Question: I saw a few posts on Stackoverflow on how to link your apps to Facebook pages that have already been created. However, I can't do the same. The page that I want to use shows up as "gray".

Furthermore, the "Fablelane Community" page is what was created when I clicked the "create new page" button instead. It's not what I want (I want the existing page "Fablelane"), but apparently I can't pick it.
- - -
Can anyone help?
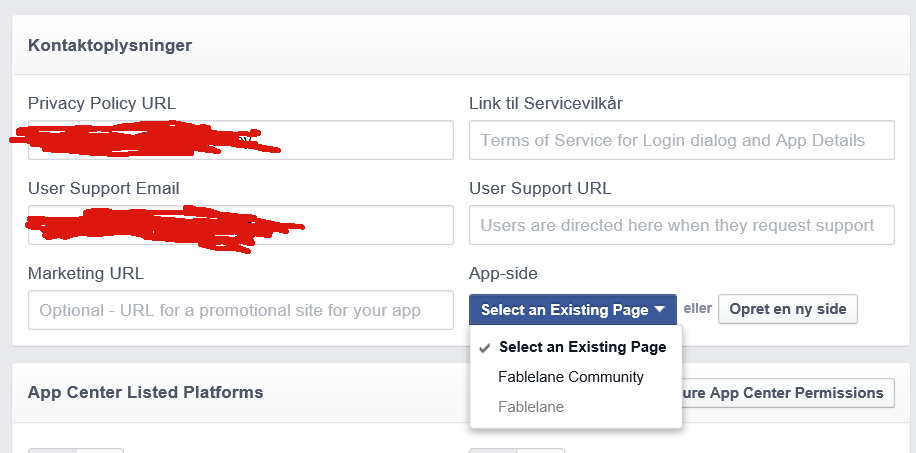
Answer: I ended up just deleting my page (goodbye to all my "likes").
After recreating it, it links just fine.
I concluded that it was a Facebook bug. I originally had an app several years ago that used to be linked. However, that app was deleted, but the link was not.
Now, after some recent changes, this caused me to be unable to link the new app with the page.